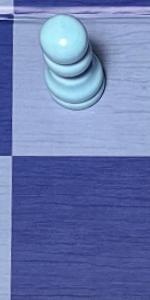
Label: Empty